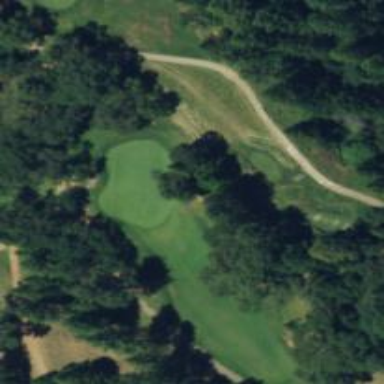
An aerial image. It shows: View of golf hole.